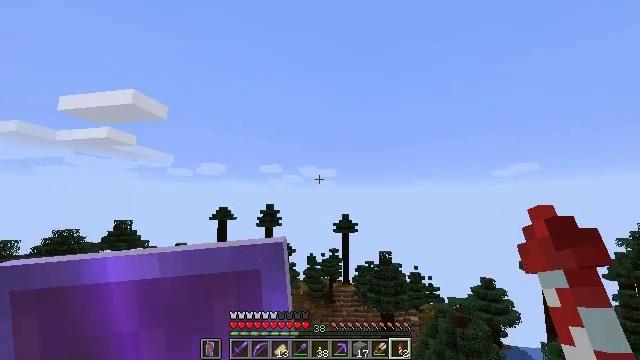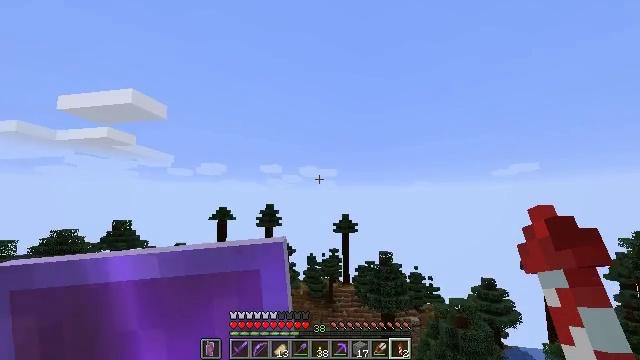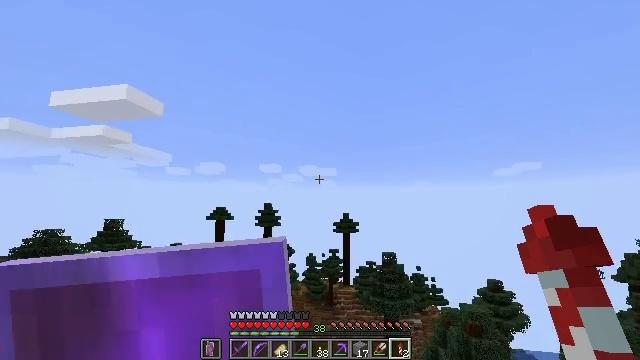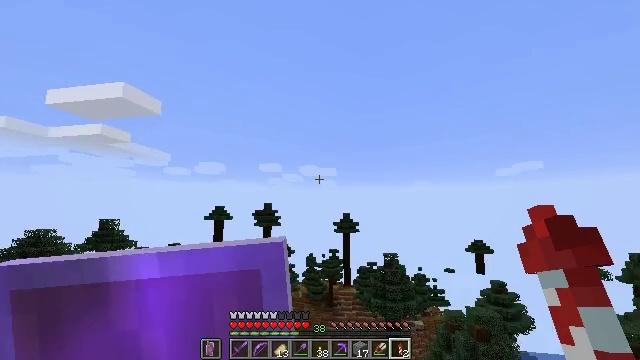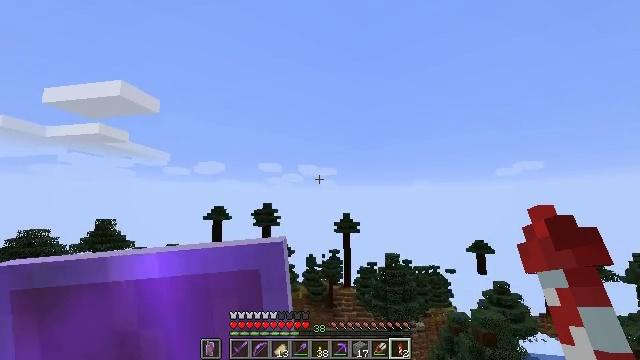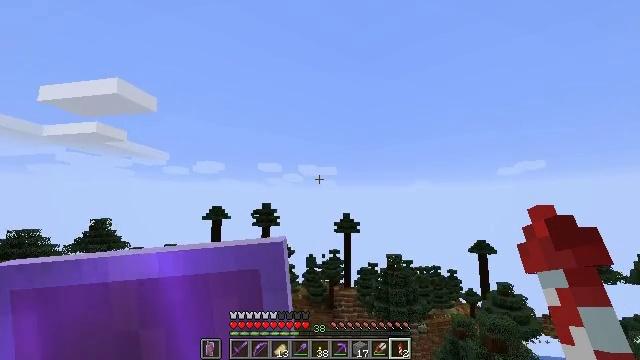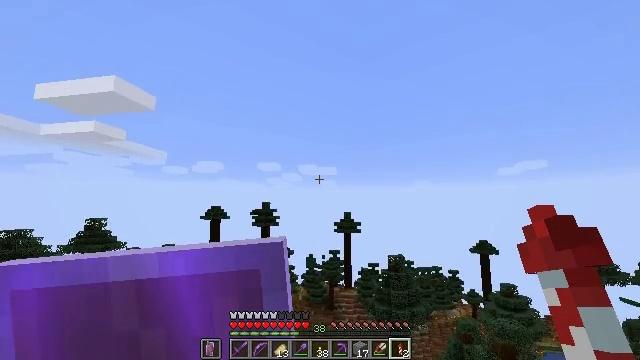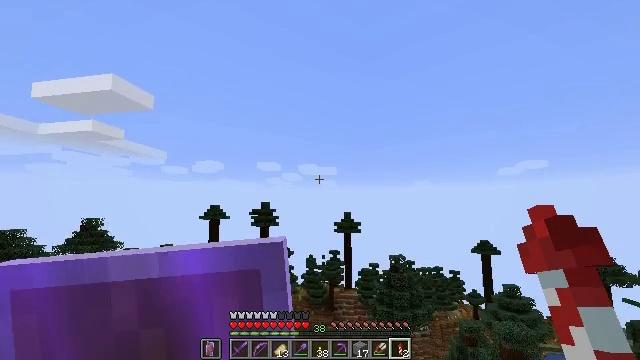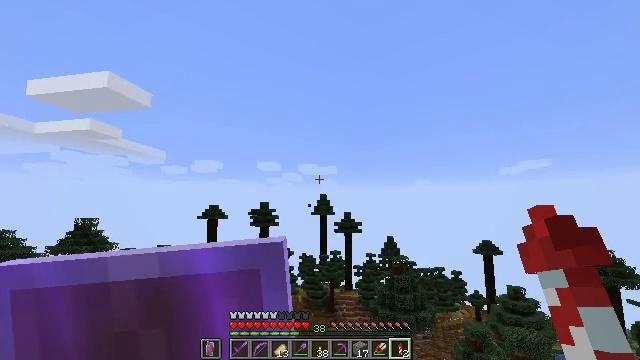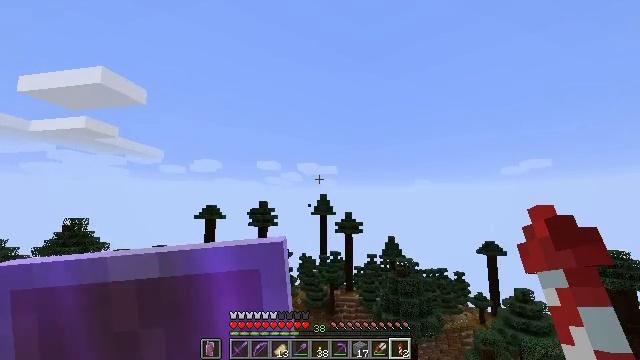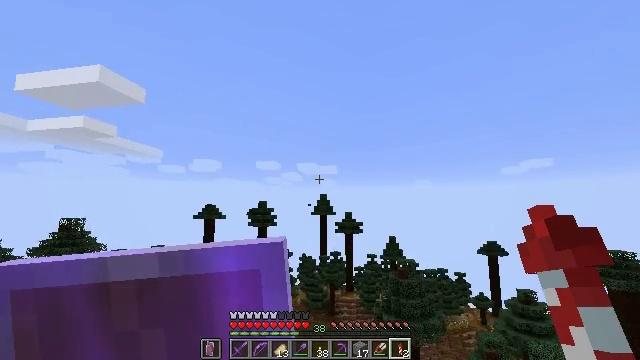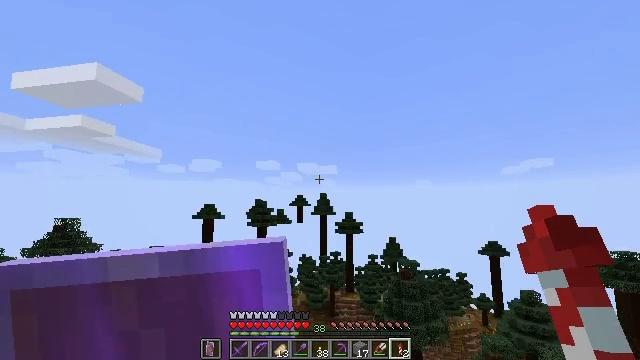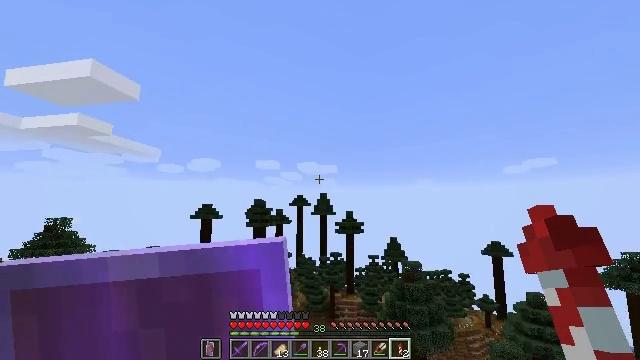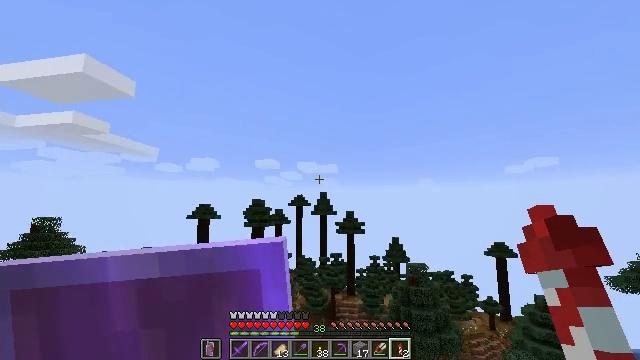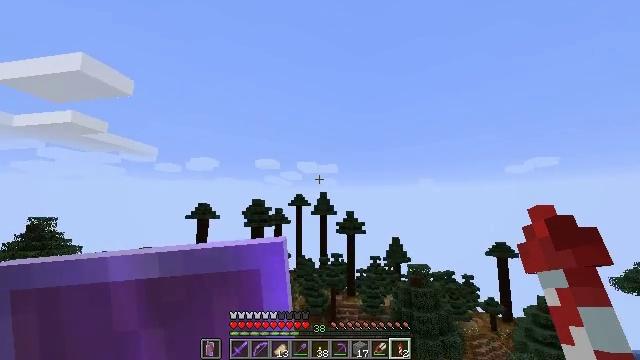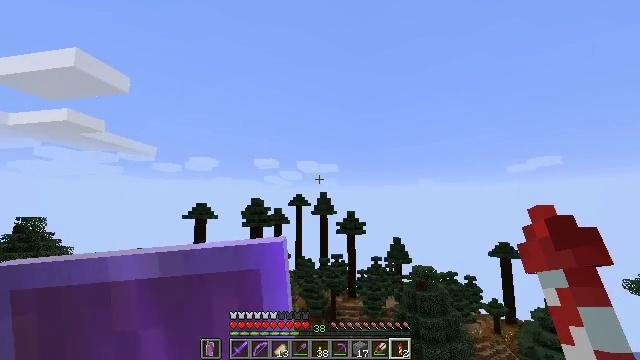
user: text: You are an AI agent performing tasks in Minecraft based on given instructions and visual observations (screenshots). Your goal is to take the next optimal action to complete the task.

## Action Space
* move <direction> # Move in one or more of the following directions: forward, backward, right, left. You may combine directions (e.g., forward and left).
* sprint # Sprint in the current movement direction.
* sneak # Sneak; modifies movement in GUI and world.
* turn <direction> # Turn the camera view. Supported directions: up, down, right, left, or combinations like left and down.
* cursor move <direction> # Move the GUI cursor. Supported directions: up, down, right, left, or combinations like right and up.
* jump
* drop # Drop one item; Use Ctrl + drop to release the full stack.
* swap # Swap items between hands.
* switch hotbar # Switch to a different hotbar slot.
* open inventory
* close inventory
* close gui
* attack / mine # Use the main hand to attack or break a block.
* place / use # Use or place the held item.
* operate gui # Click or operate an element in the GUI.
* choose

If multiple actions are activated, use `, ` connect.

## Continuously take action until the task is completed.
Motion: motion action
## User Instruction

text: Remove oak leaves from the inventory.
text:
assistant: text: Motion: no_op
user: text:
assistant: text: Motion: no_op
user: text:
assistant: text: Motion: no_op
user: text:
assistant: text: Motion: no_op
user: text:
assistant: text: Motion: no_op
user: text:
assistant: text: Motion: no_op
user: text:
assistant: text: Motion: no_op
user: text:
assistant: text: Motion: no_op
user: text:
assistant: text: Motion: no_op
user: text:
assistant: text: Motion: no_op
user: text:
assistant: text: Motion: no_op
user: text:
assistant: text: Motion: no_op
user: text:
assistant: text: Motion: no_op
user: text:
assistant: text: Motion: no_op
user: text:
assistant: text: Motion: no_op
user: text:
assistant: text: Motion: no_op
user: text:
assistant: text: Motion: no_op
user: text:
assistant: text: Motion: no_op
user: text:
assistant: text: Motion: no_op
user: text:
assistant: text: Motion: no_op
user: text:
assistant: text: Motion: no_op
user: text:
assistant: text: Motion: no_op
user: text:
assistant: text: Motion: no_op
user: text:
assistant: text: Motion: no_op
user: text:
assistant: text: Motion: no_op
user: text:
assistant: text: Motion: no_op
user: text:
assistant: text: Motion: no_op
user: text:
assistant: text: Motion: no_op
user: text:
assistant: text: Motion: no_op
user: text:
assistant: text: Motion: no_op